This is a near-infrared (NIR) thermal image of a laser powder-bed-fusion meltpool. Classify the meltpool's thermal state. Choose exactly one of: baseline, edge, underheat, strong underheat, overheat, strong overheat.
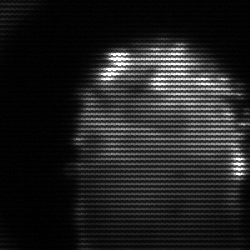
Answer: baseline